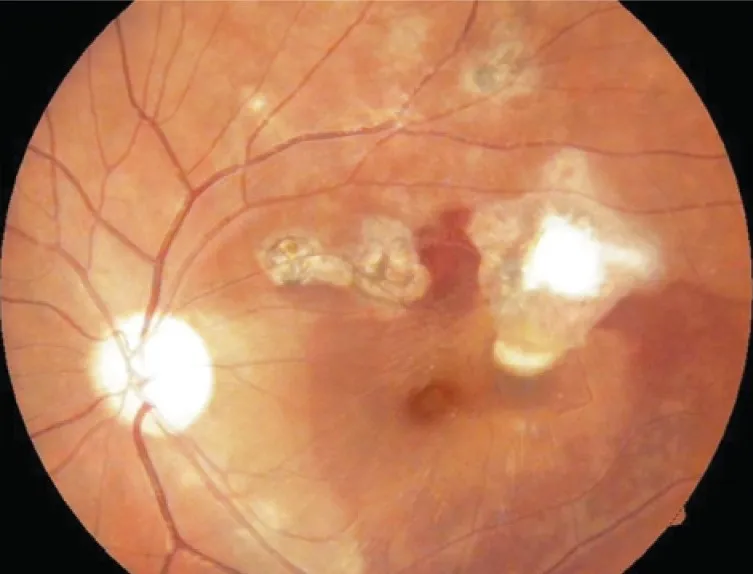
One week after intravitreal injection of C3F8.
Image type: ophthalmic_imaging (fundus_photograph)